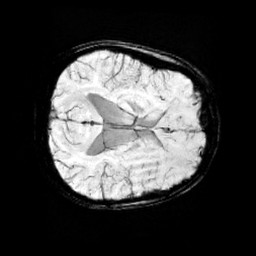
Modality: minIP
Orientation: axial
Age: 10
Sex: female
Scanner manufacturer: siemens
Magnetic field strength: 3 T
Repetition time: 0.027 s
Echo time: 0.02 s